Field crop: tomato
Growth stage: 1
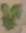
Species: solanum